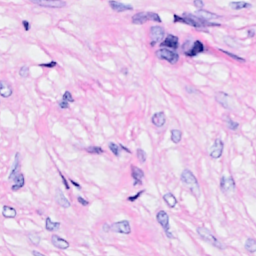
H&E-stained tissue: Breast